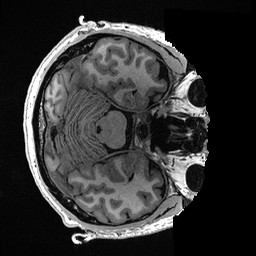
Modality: T1w
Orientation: axial
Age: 43
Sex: male
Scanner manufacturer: ge
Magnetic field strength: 3 T
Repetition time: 0.006952 s
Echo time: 0.00292 s